Question: I'm trying to achieve the following:
A number of concentric circles (or rings) are drawn on a canvas. Each circle has a "hole" in it, so the smaller circles, drawn behind it are partially visible. Each frame (we're using window.requestAnimationFrame to render) the radius of each circle/shape/ring is slightly increased.
A scenario with two rings is depicted in the image <URL>.

The code:
'''
function draw() {
drawBgr();
for (var i = 0, len = rings.length; i < len; i++) {
rings[i].draw();
}
}
function drawBgr() {
context.globalCompositeOperation = "source-over";
context.clearRect(0, 0, WIDTH, HEIGHT);
context.rect(0, 0, WIDTH, HEIGHT);
context.fillStyle = '#FFFFFF';
context.fill();
}
function squareRing(ring) { //called by rings[i].draw();
context.globalCompositeOperation = "source-over";
context.fillRect(ring.centerX - ring.radius / 2, ring.centerY - ring.radius / 2, ring.radius, ring.radius);
context.globalCompositeOperation = "source-out";
context.beginPath();
context.arc(CENTER_X, CENTER_Y, ring.radius, 0, 2 * Math.PI, false);
//context.lineWidth = RING_MAX_LINE_WIDTH * (ring.radius / MAX_SIDE);
context.fillStyle = '#000000';
context.fill();
context.globalCompositeOperation = "source-over";
}
'''
1. What exactly is the problem here? I'm calling clearRect before the circles are drawn. See "What I'm actually getting" image. This is the result of a SINGLE RING being drawn over a number of frames. I shouldn't be getting anything different than a black circle with a hollow square in the middle. (Note that radius is increasing each frame.)
2. I do realize switching globalCompositeOperation might not suffice for the effect I desire. How can I draw a "hole" in an object drawn on the canvas without erasing everything in the "hole" underneath the object I'm trying to modify?
<URL> is the tutorial I used as a reference for the globalCompositeOperation values.
I'm using Firefox 28.0.
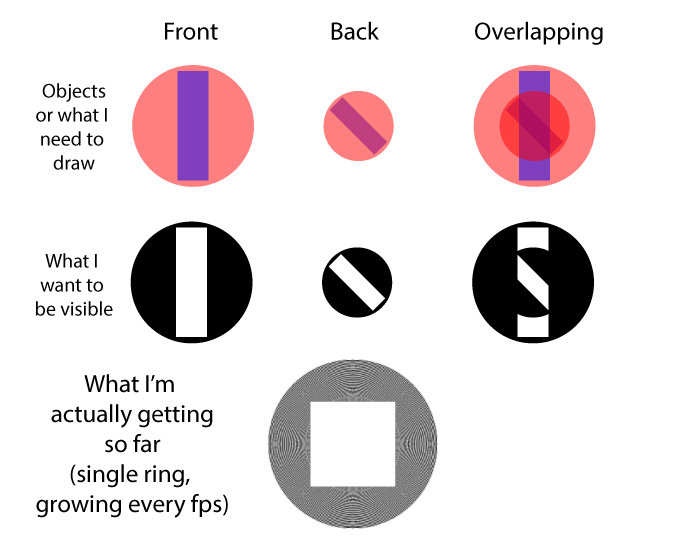
Answer: I would not try to use globalCompositeOperation, since i find it hard to figure out what will happen after several iterations, and even harder if the canvas was not cleared before.
I prefer to use clipping, which gets me to that :
<URL>

So, to build a 'hole' in a draw, how to use clipping ?
-->> Define a positive clipping sub-path, and within this area, cut off a negative part, using this time a clockwise sub-path :

Clipping must be done with one single path, so rect() cannot be used : it does begin a path each time, and does not allow to choose clockwisity (:-)), so you have to define those two functions which will just create the desired sub-paths :
'''
// clockwise sub-path of a rect
function rectPath(x,y,w,h) {
ctx.moveTo(x,y);
ctx.lineTo(x+w,y);
ctx.lineTo(x+w,y+h);
ctx.lineTo(x,y+h);
}
// counter-clockwise sub-path of a rect
function revRectPath(x,y,w,h) {
ctx.moveTo(x,y);
ctx.lineTo(x,y+h);
ctx.lineTo(x+w,y+h);
ctx.lineTo(x+w,y);
}
'''
then you can write your drawing code :
'''
function drawShape(cx, cy, d, scale, rotation) {
ctx.save();
ctx.translate(cx,cy);
scale = scale || 1;
if (scale !=1) ctx.scale(scale, scale);
rotation = rotation || 0;
if (rotation) ctx.rotate(rotation);
// clip with rectangular hole
ctx.beginPath();
var r=d/2;
rectPath(-r,-r, d, d);
revRectPath(-0.25*r,-0.8*r, 0.5*r, 1.6*r);
ctx.closePath();
ctx.clip();
ctx.beginPath();
// we're clipped !
ctx.arc(0,0, r, 0, 2*Math.PI);
ctx.closePath();
ctx.fill();
ctx.restore();
}
'''
Edit :
For the record, there is a simpler way to draw the asked scheme : just draw a circle, then draw counter clockwise a rect within. What you fill will be the part inside the circle that is outside the rect, which is what you want :
'''
function drawTheThing(x,y,r) {
ctx.beginPath();
ctx.arc(x ,y, r, 0, 2*Math.PI);
revRectPath(x-0.25*r, y-0.8*r, 0.5*r, 1.6*r);
ctx.fill();
ctx.closePath();
}
'''
(i do not post image : it is the same).
Depending on your need if you change the draw or if you want to introduce some kind of genericity, use first or second one.
If you do not change the scheme later, the second solution is simpler => better.